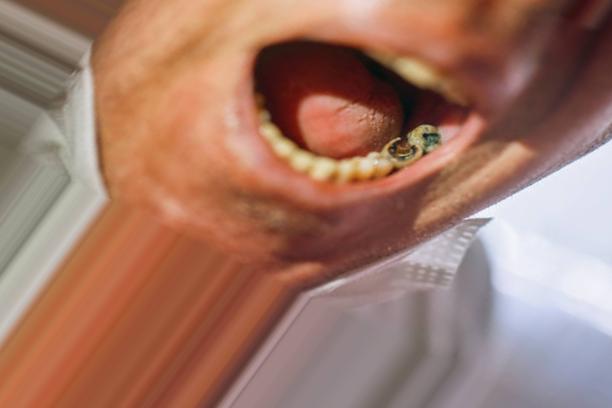
Condition: Caries